Field crop: maize
Growth stage: 1
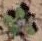
Species: chenopodium